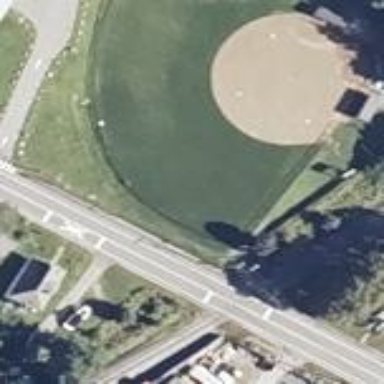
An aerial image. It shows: Softball pitch for leisure sports.